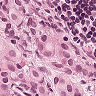
Metastatic tissue present: yes